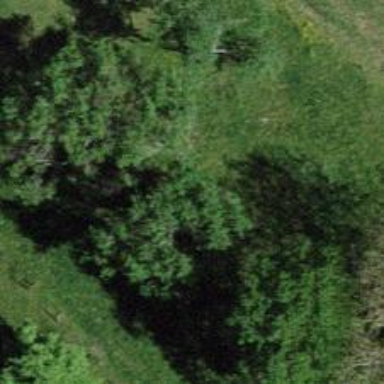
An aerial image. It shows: Single tag "natural: tree."